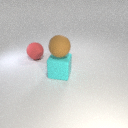
large cyan rubber cube to the right of large red rubber sphere